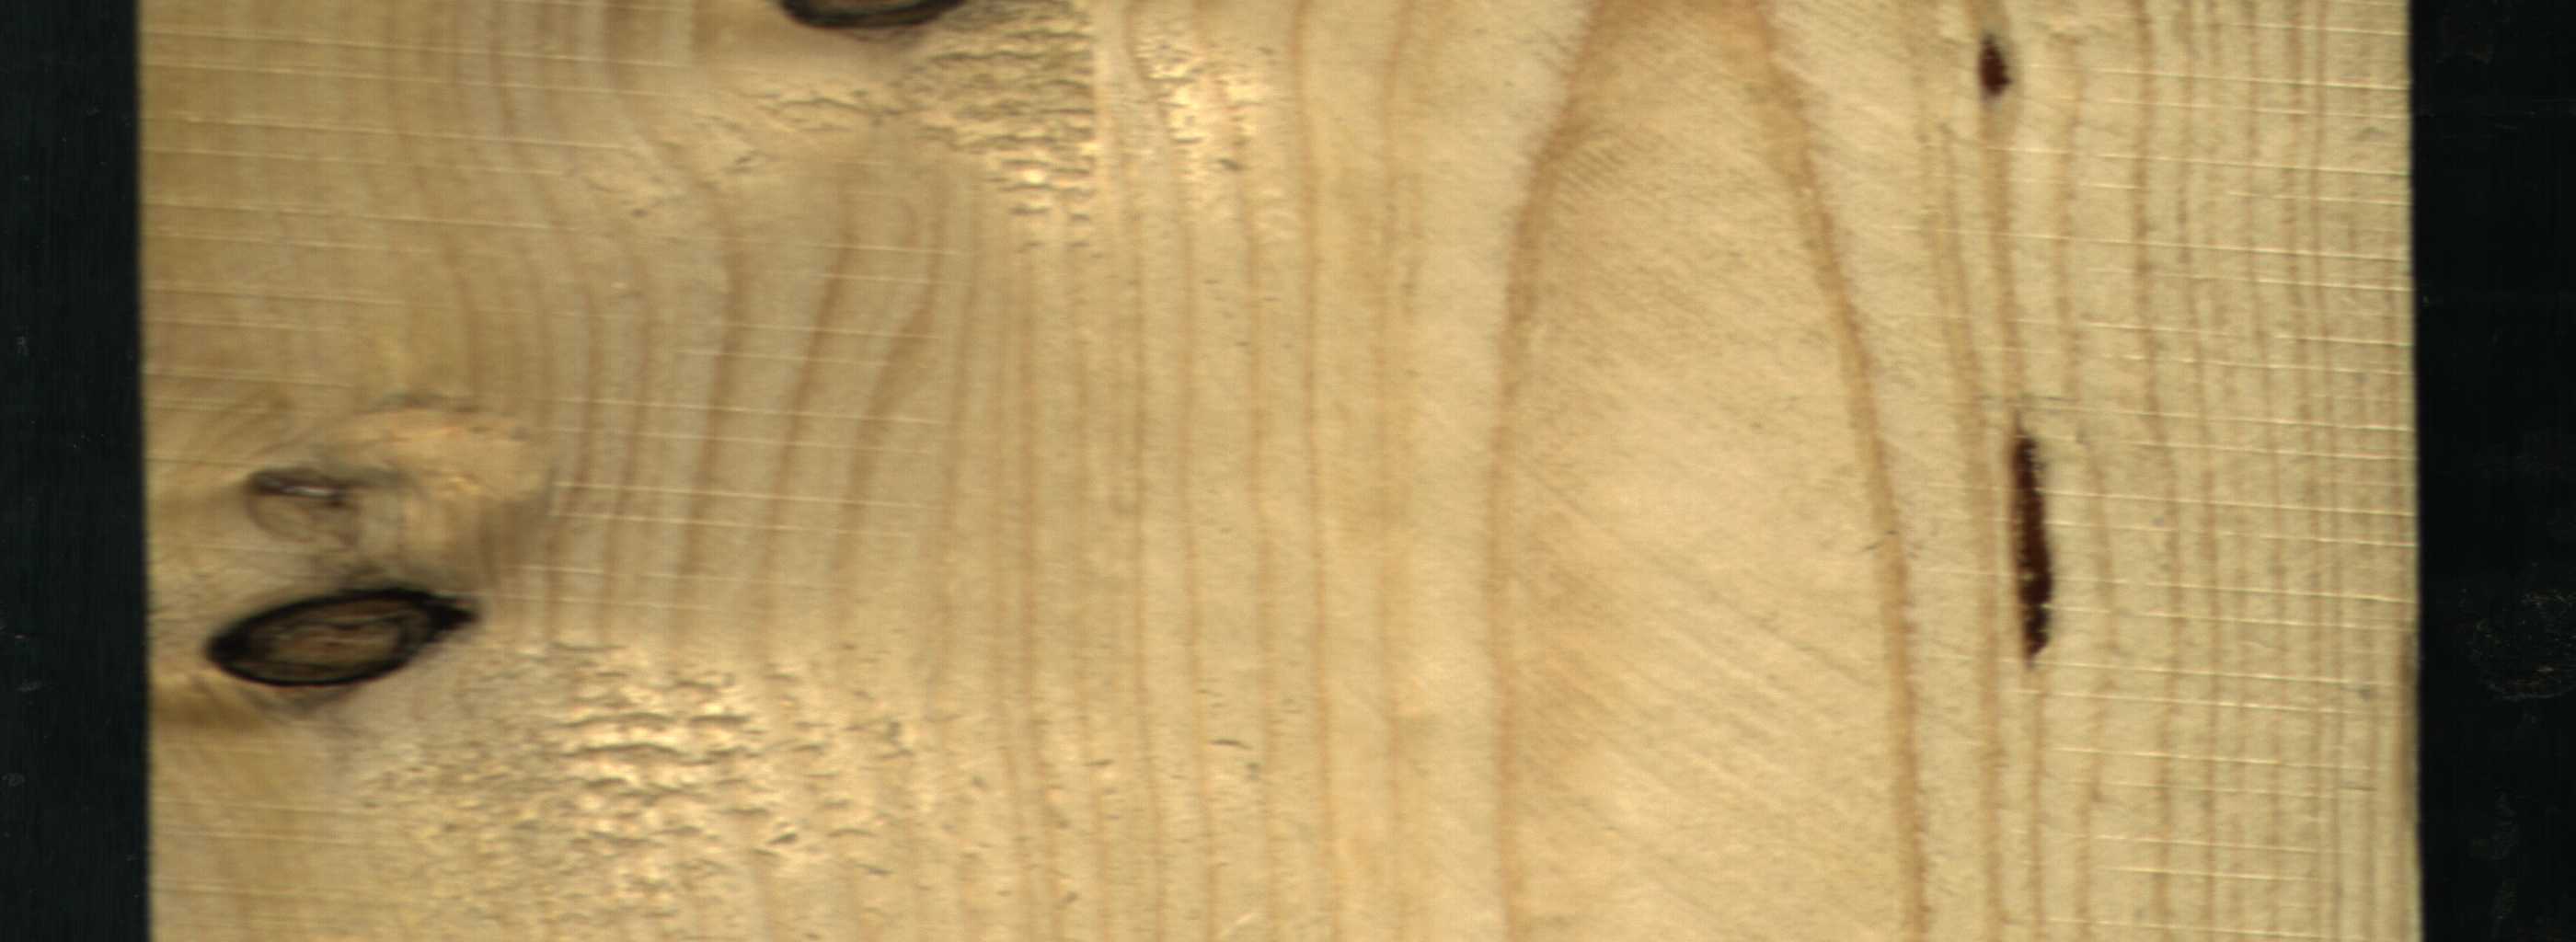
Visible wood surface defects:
resin
resin
Dead_Knot
Dead_Knot
Live_Knot